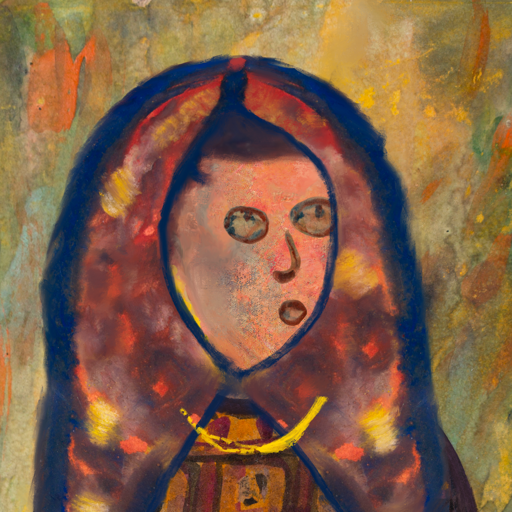
Background: Comrade, Head And Neck Side: Irani, Face Side: Orphan, Bust: Doll, Hair Side: Blank, Head Accessory: Mother_And_Son_Mother_Scarf, Second Necklace: Blank, Necklace: Irani_1, Baby: Blank